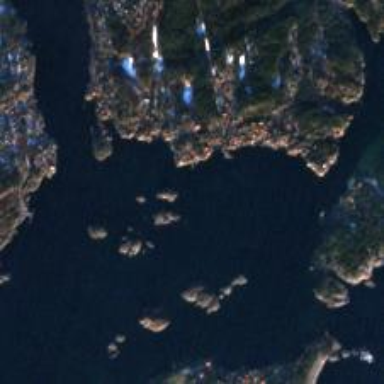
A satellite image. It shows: Quay along the natural coastline.